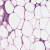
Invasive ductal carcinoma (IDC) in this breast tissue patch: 0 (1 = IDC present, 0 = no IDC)